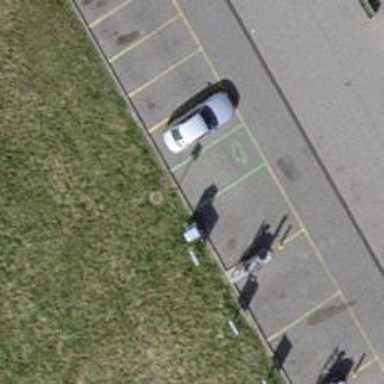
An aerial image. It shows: Charging station.